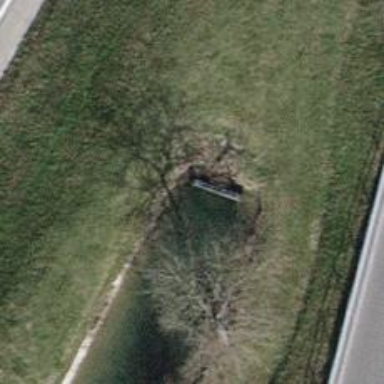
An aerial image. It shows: Culvert underpass for canal.